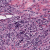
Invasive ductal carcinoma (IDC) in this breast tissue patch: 1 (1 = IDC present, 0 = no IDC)